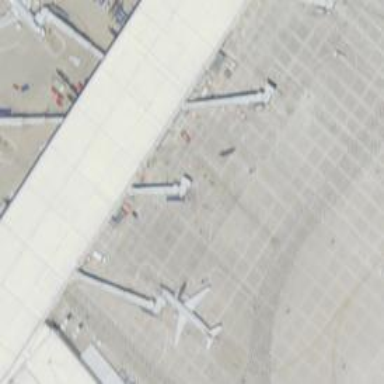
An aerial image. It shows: Airport gate.